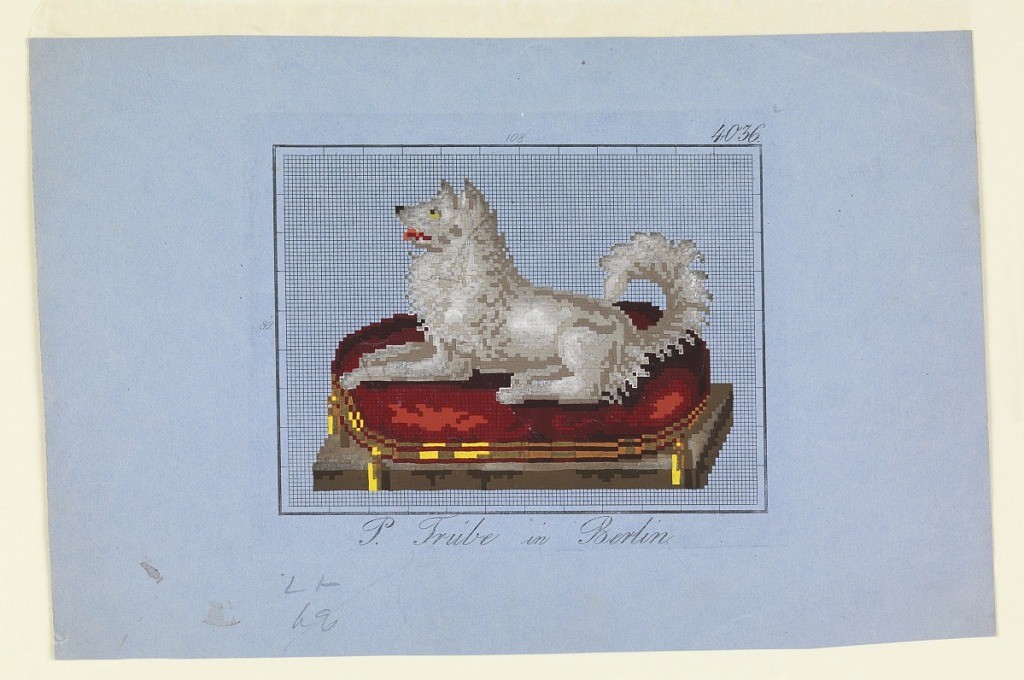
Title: Design for Berlin Wool Work, Spitz
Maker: P. Trübe, Berlin, Germany
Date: ca. 1850
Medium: Brush and gouache over etching on blue-gray wove paper
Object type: Drawing
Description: Embroidery design featuring a white Spitz-type dog, seen in left profile, lying on a red cushion, trimmed with yellow tassels.